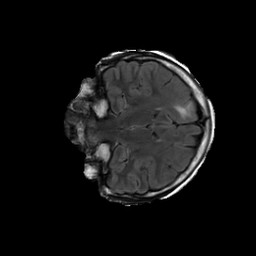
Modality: FLAIR
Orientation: coronal
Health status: ill
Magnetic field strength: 3 T